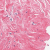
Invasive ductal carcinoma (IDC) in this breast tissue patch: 1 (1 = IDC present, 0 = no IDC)